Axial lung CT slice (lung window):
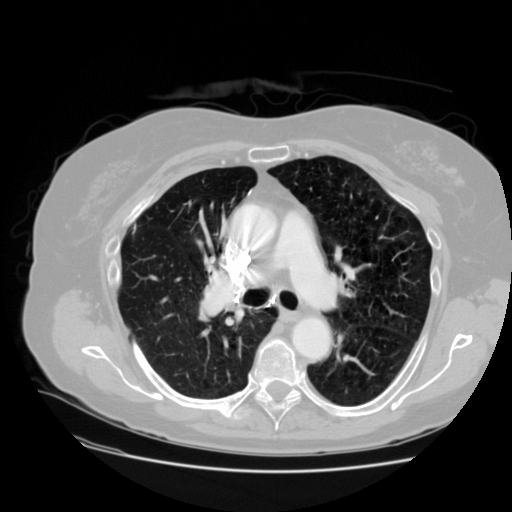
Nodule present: no